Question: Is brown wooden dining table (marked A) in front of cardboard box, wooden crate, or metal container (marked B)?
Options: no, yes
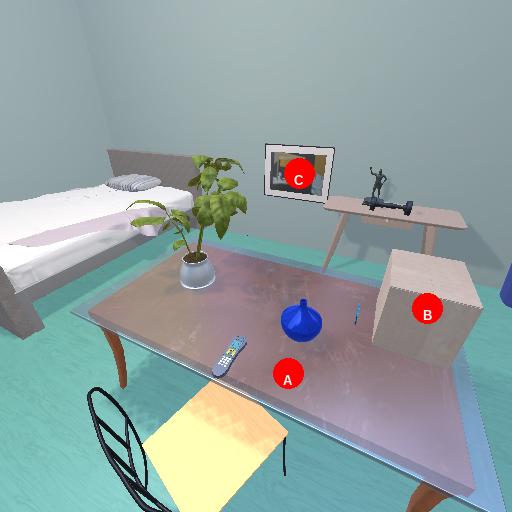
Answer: no